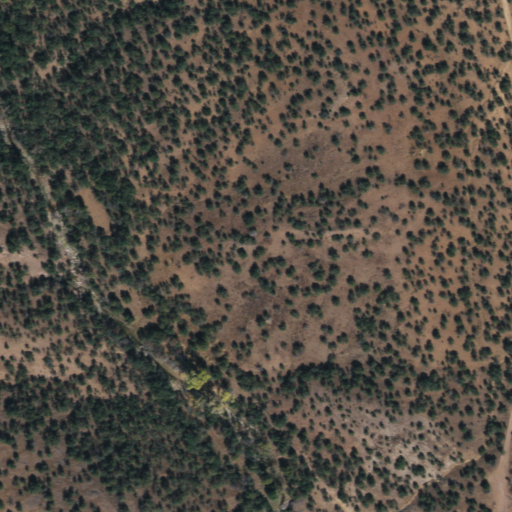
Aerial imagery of valley in Arizona named Lone Mountain Canyon containing shrub and evergreen forest